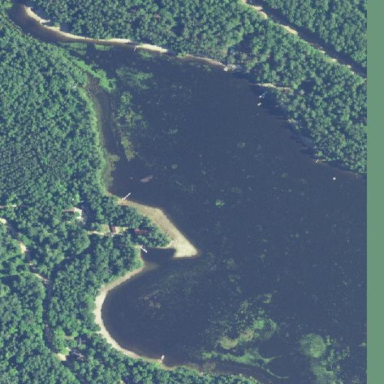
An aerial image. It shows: Lake with natural water.